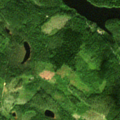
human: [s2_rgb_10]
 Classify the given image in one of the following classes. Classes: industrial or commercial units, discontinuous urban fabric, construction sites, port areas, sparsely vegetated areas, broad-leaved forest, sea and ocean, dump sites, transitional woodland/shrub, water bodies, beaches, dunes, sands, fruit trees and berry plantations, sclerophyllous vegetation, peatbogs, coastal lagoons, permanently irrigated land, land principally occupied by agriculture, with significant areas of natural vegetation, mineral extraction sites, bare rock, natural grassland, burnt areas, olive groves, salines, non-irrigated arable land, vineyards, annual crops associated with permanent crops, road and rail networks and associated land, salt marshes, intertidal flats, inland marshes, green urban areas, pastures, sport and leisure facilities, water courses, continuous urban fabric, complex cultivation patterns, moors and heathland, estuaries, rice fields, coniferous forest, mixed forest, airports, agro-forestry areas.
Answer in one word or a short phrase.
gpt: coniferous forest, mixed forest, transitional woodland/shrub, water bodies